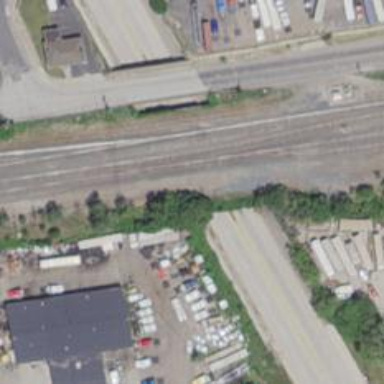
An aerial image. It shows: Railway bridge leading to rail yard.